Question: i am trying to create an overlay like this when mouse move over image control. how to I do it using WPF ?
please advice

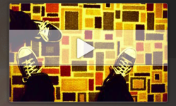
Answer: You create both the image and the overlay, and bind the visibility property of the overlay to the image's and the overlay's IsMouseOver property.
You can also do it with triggers instead of binding. It works too.
Update:
Here is sample code. The XAML can look like this:
'''
<Grid>
<Grid.Resources>
<local:OverlayVisibilityConverter x:Key="OverlayVisibilityConverter" />
</Grid.Resources>
<Image x:Name="myImage" Source="MyImage.JPG" />
<Image x:Name="myOverlay"
Source="MyOverlay.jpg"
VerticalAlignment="Center"
Opacity="0.2">
<Image.Visibility>
<MultiBinding Converter="{StaticResource OverlayVisibilityConverter}">
<Binding ElementName="myOverlay" Path="IsMouseOver" />
<Binding ElementName="myImage" Path="IsMouseOver" />
</MultiBinding>
</Image.Visibility>

</Grid>
'''
Of course the overlay must not be an image and can be anything. I just used an image in the sample. The opacity can be anything between 0 and 1.
The code for the converter can look like this:
'''
class OverlayVisibilityConverter : IMultiValueConverter
{
public object Convert(object[] values, Type targetType, object parameter, CultureInfo culture)
{
var isMouseOverOverlay = (bool)values[0];
var isMouseOverImage = (bool)values[1];
if (isMouseOverImage || isMouseOverOverlay)
return Visibility.Visible;
else
return Visibility.Hidden;
}
public object[] ConvertBack(object value, Type[] targetTypes, object parameter, CultureInfo culture)
{
throw new NotImplementedException();
}
}
'''